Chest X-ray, PA view. Patient: 46 years old, sex F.
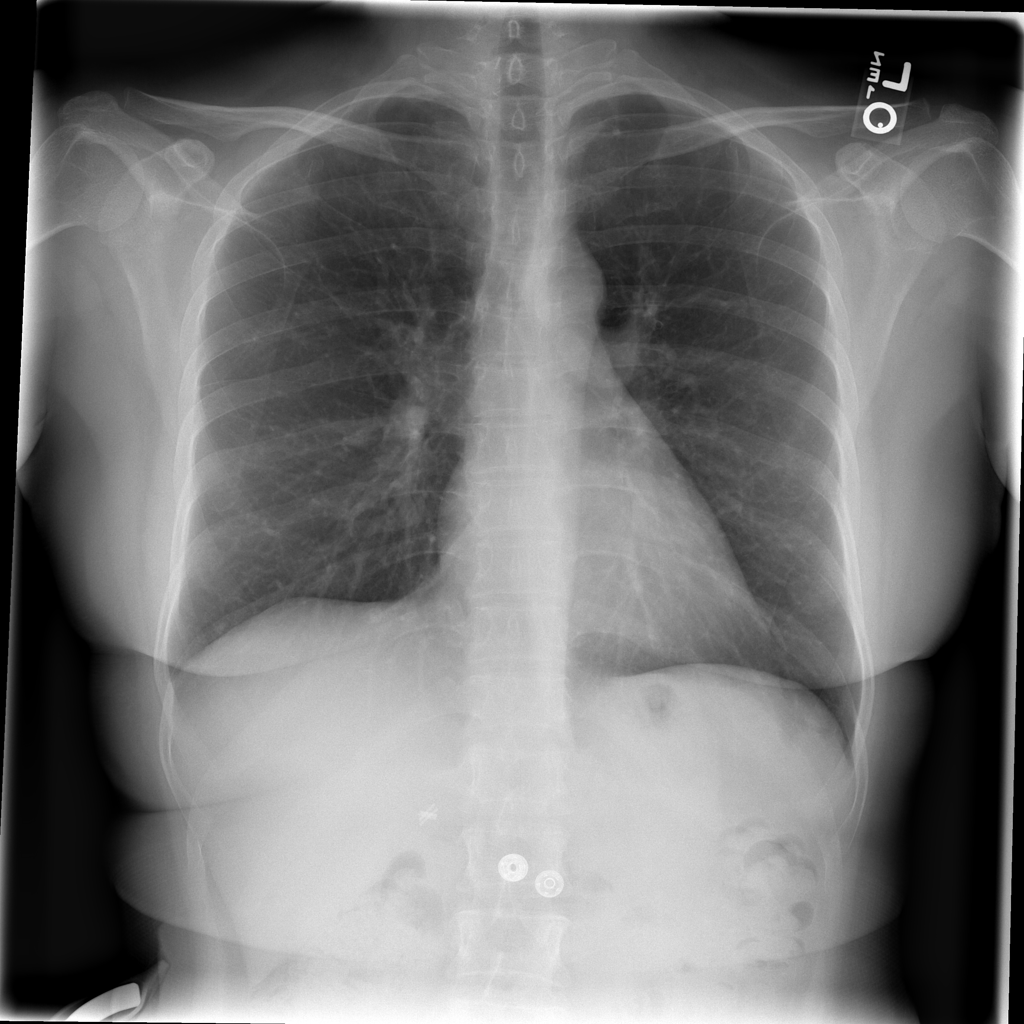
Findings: No Finding